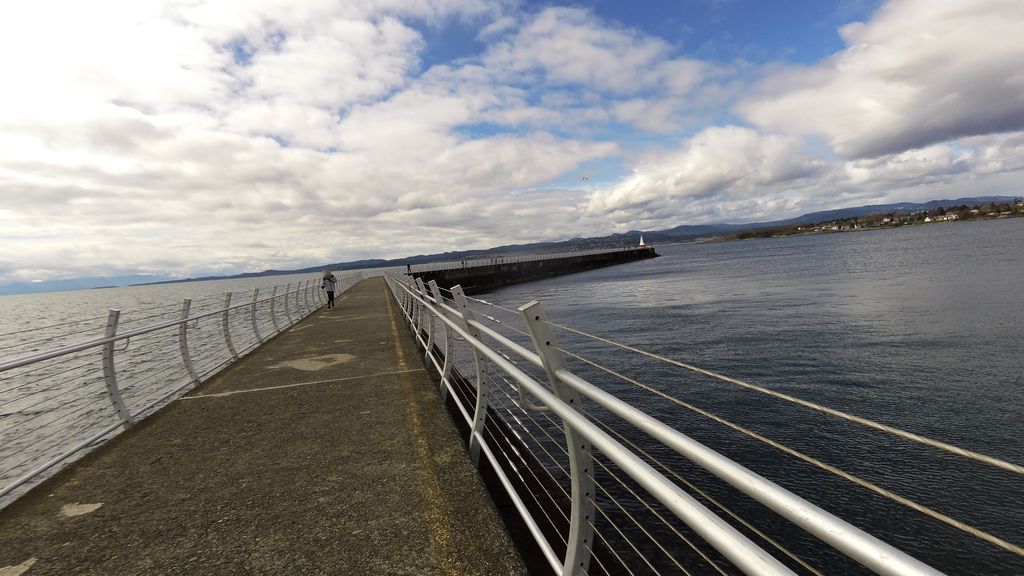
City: victoria